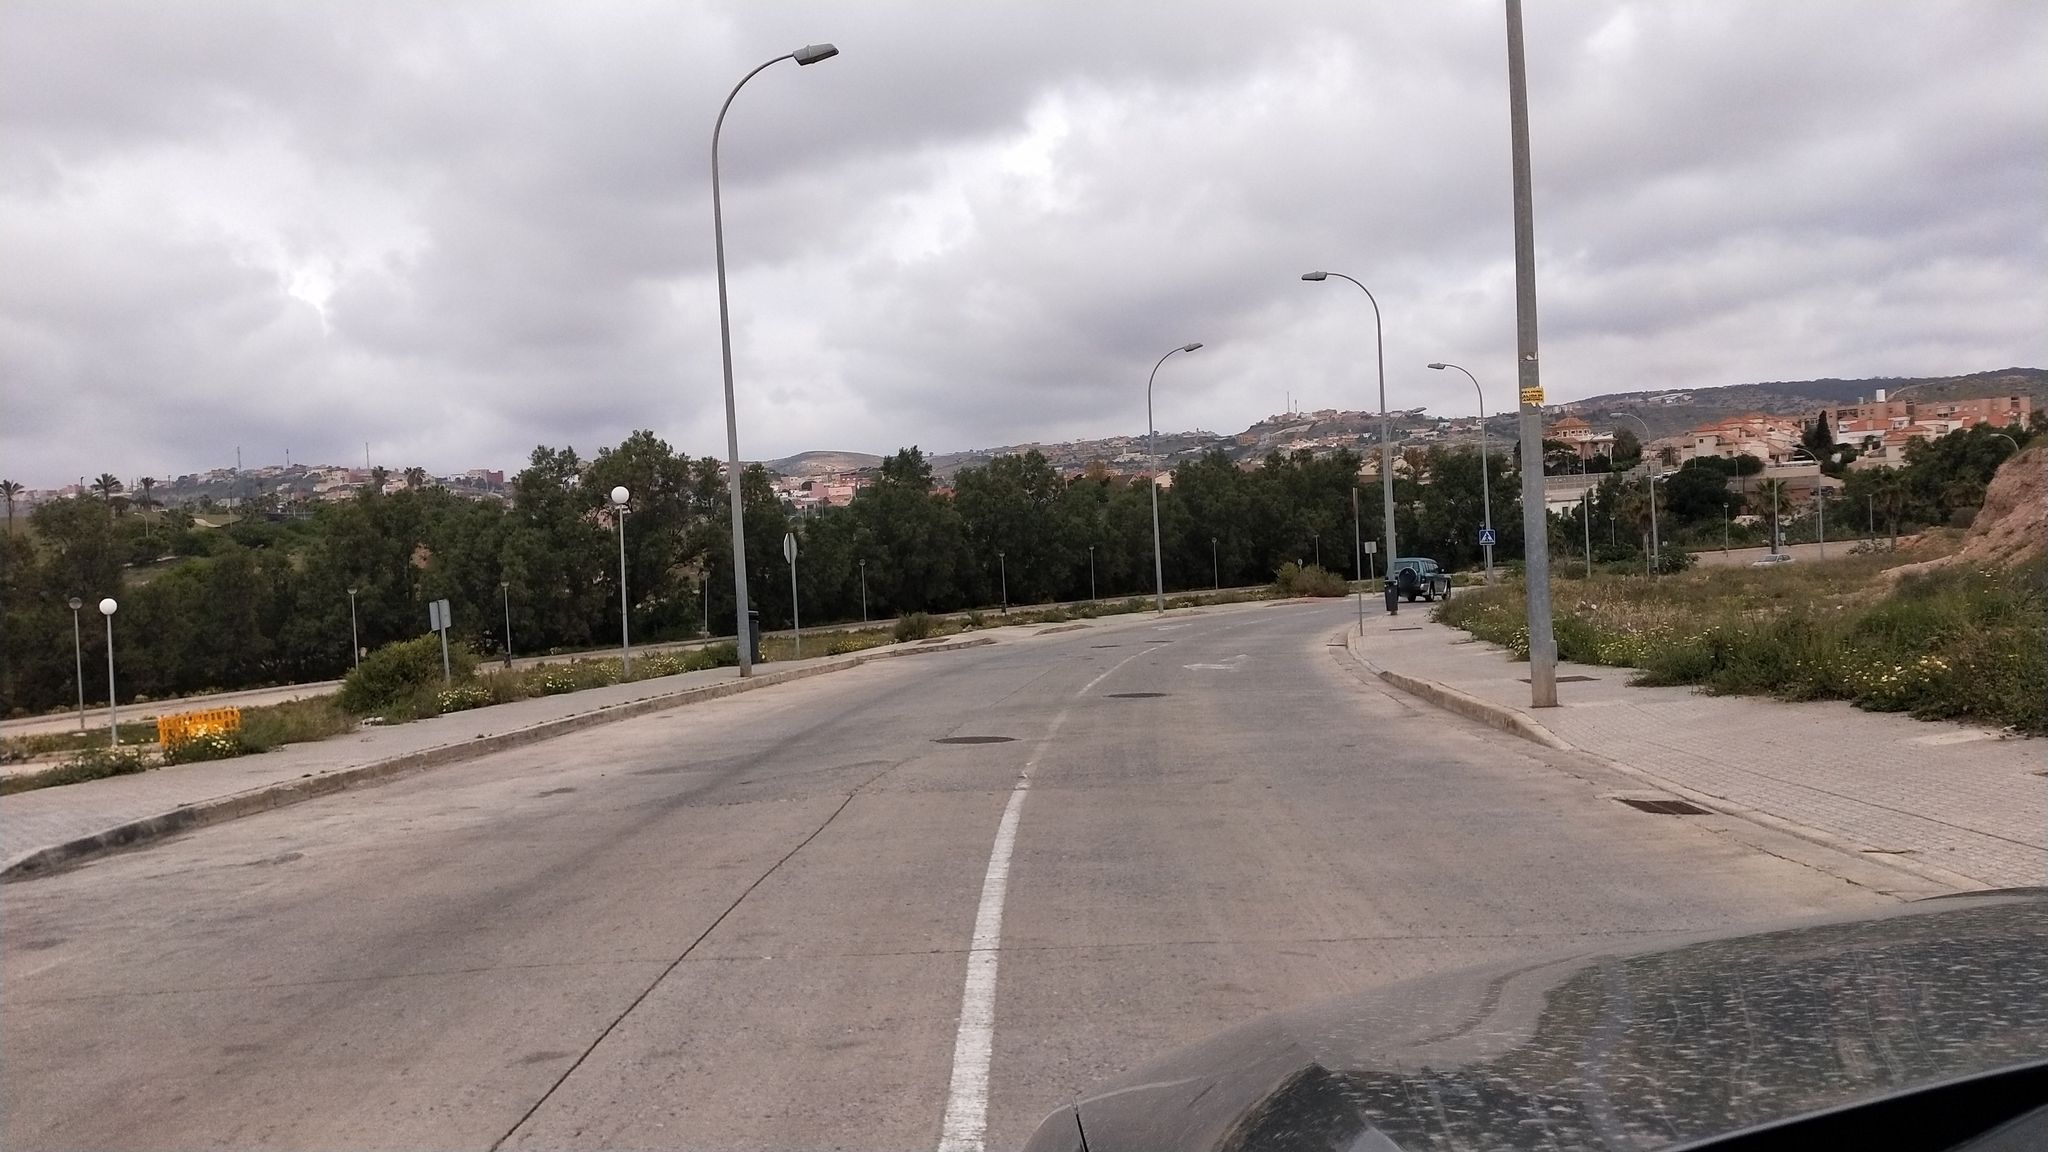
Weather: cloudy
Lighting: day
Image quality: good
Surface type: cycling surface
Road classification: residential
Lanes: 2.0
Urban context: urban centre
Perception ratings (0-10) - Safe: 4.56, Lively: 1.59, Beautiful: 7.04, Boring: 5.34, Depressing: 8.24, Wealthy: 0.62